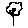
Label: flower